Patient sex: M
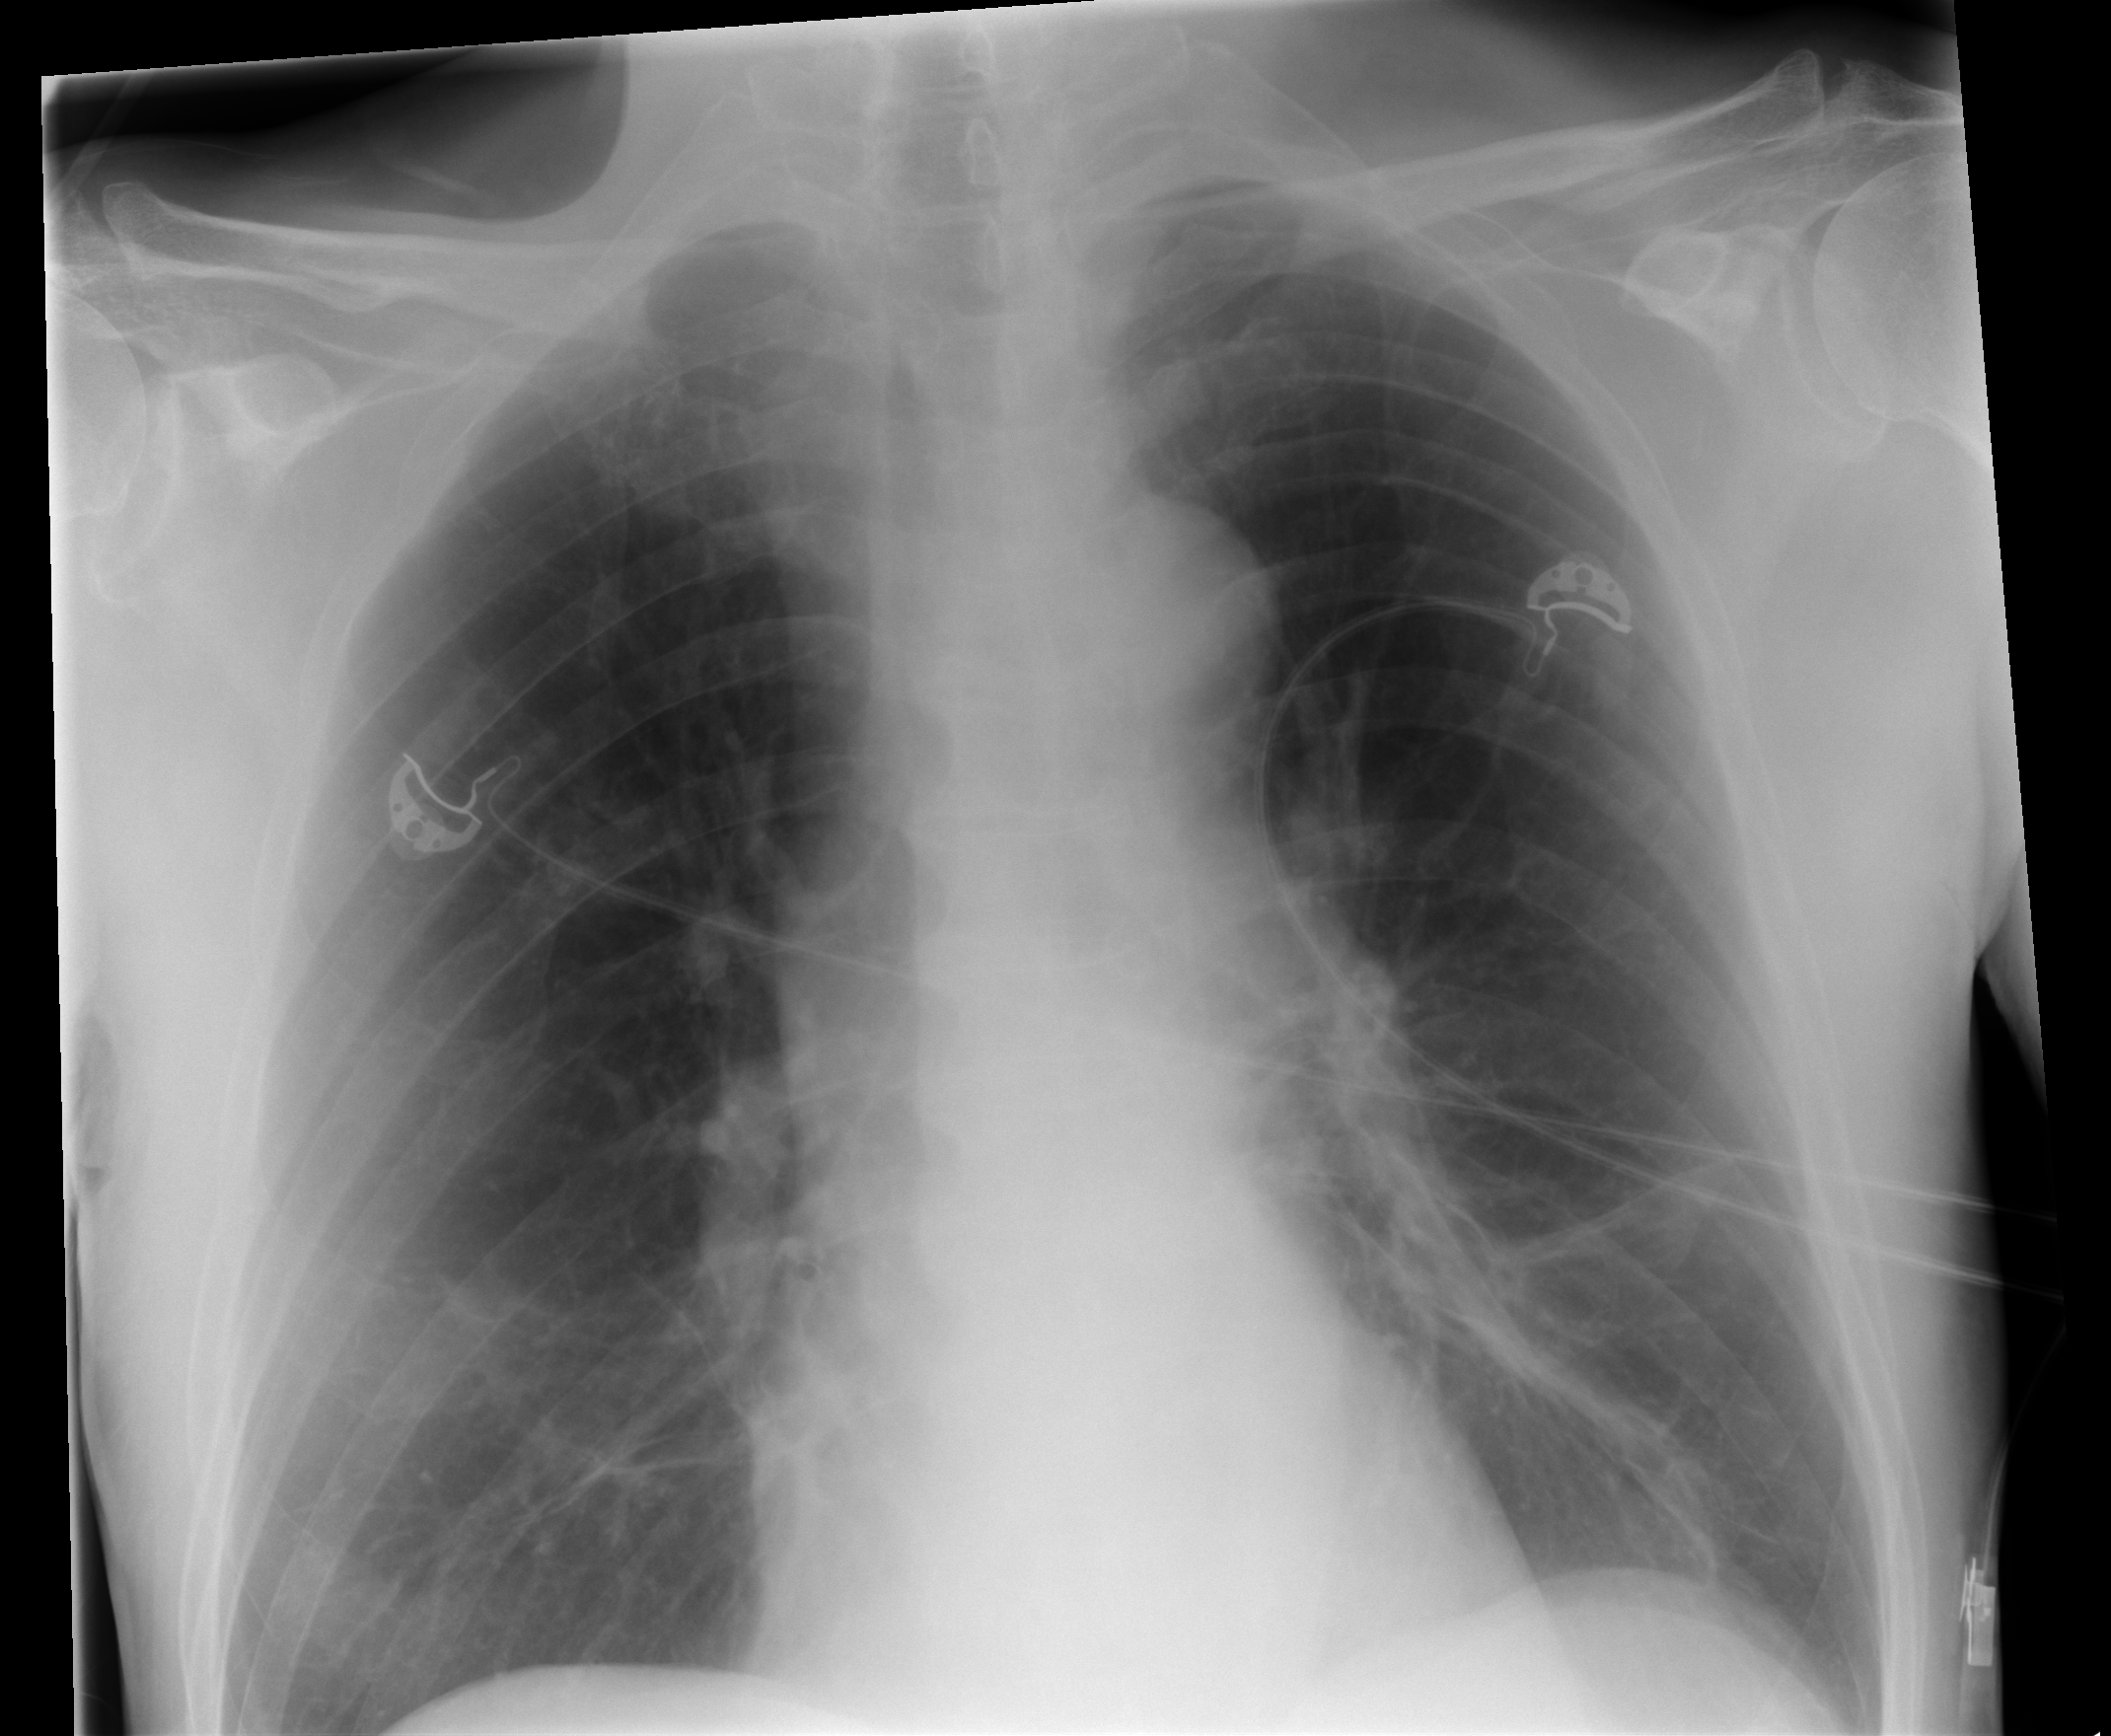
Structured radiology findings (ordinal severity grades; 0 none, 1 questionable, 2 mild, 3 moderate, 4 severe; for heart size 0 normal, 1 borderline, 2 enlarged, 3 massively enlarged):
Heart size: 0
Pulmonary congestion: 0
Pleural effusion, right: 0
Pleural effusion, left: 0
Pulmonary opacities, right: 0
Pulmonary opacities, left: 0
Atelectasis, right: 1
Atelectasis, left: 2